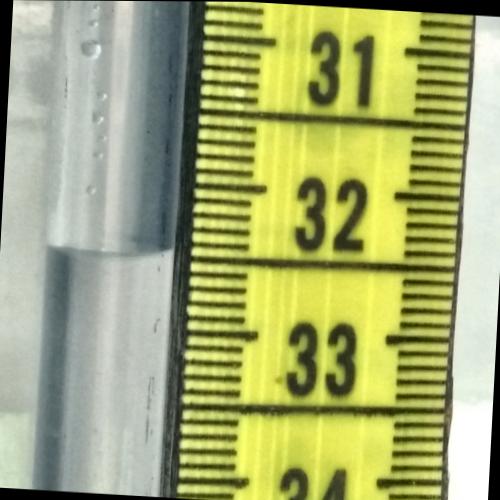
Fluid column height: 32.5 cm